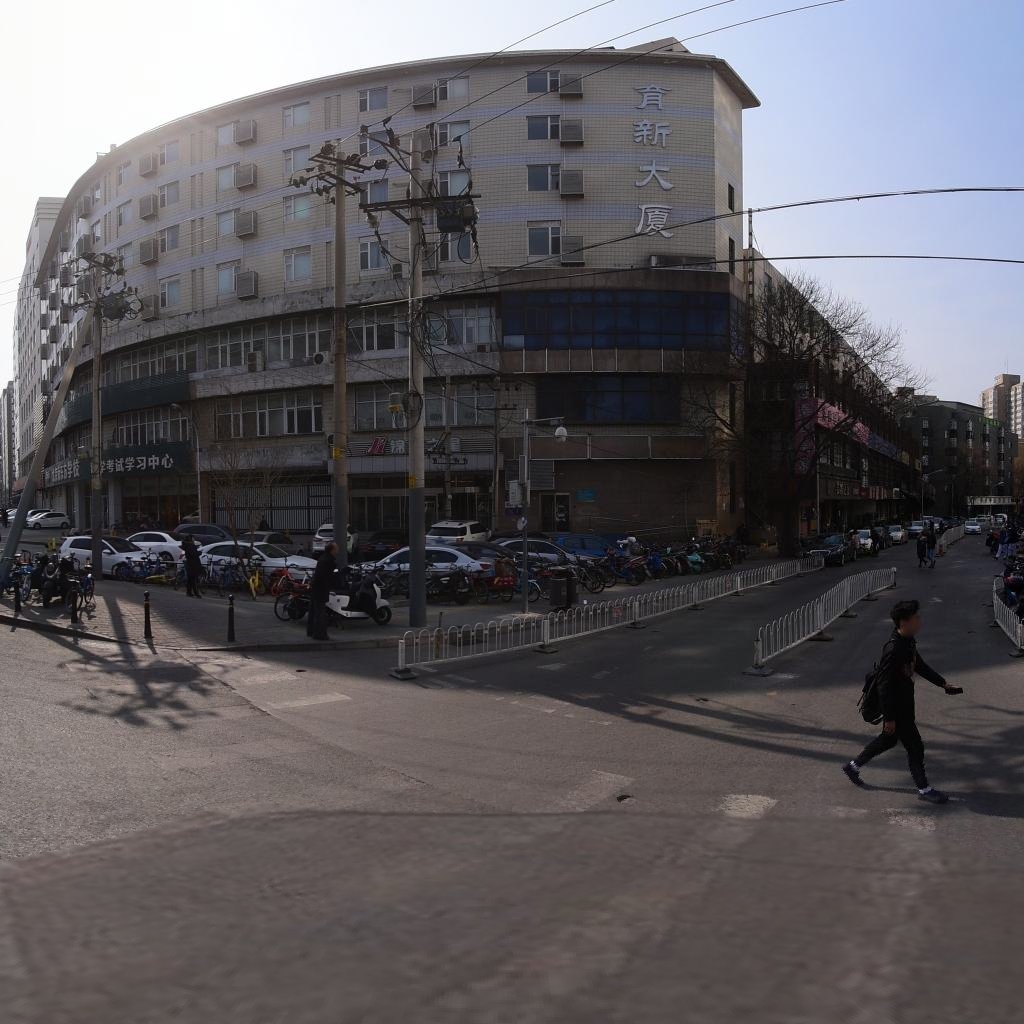
Region: Haidian
Road damage annotations: transverse crack, pothole, pothole